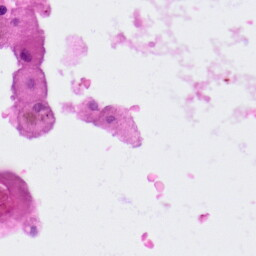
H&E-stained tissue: Lung